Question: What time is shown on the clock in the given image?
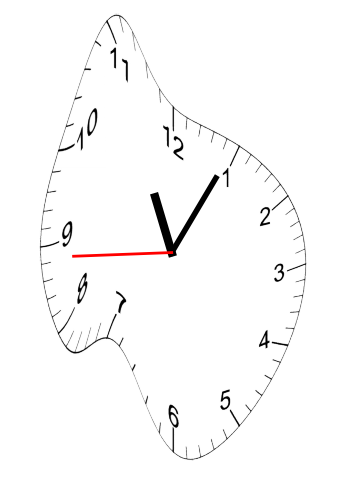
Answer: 11:04:44